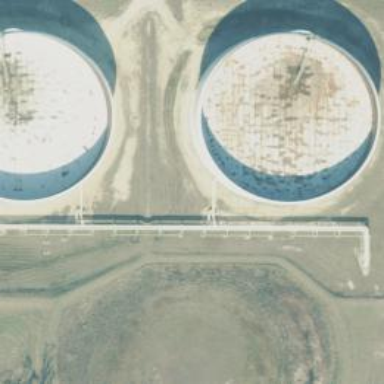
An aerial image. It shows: Storage tank which is man-made and housed in building.